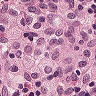
Metastatic tissue present: no